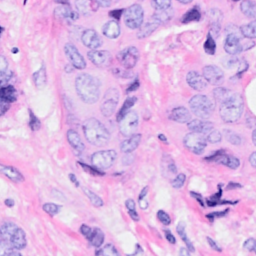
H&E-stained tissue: Breast